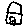
Label: house